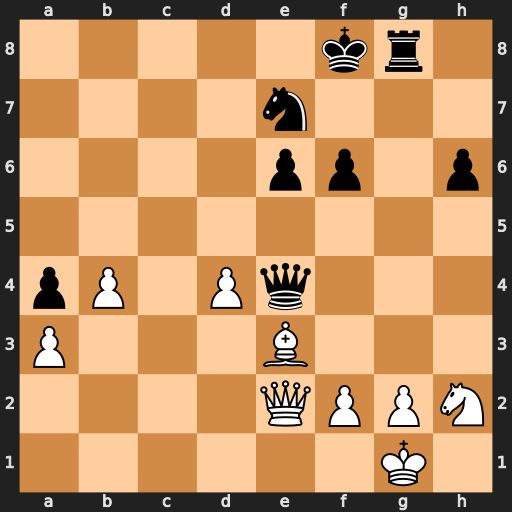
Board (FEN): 5kr1/4n3/4pp1p/8/pP1Pq3/P3B3/4QPPN/6K1
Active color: w
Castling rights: -
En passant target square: -
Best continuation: Bxh6+ Kf7 Qxe4